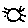
Label: sun